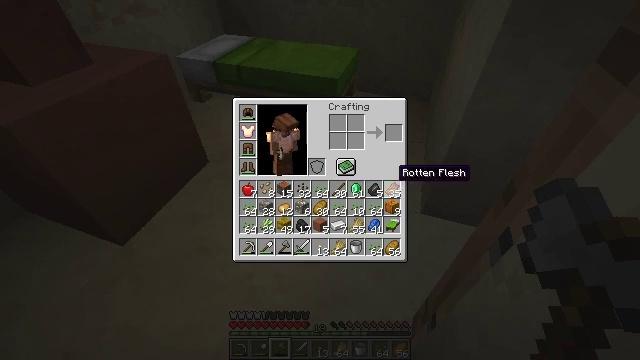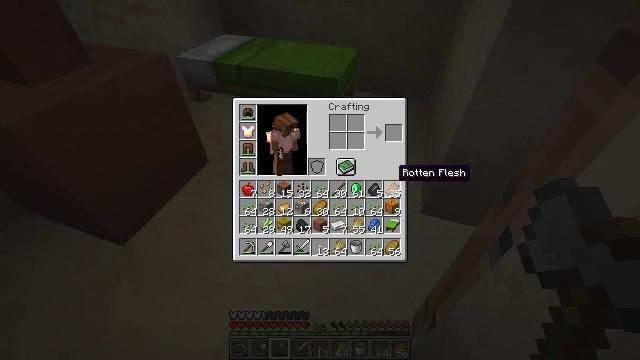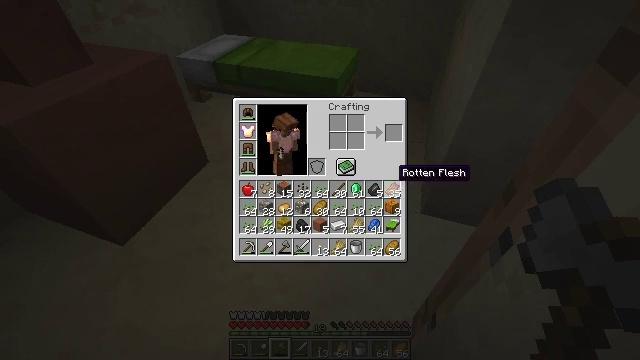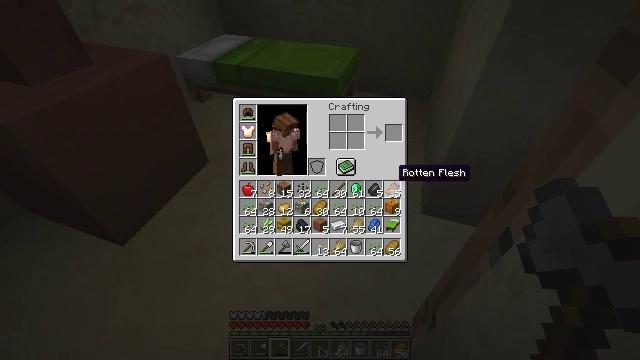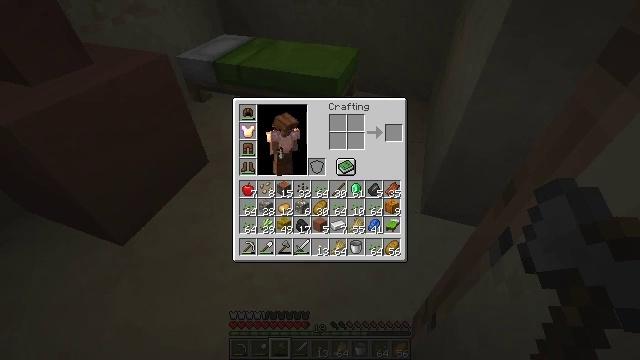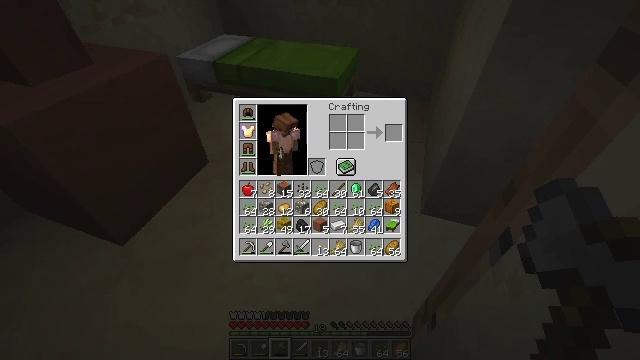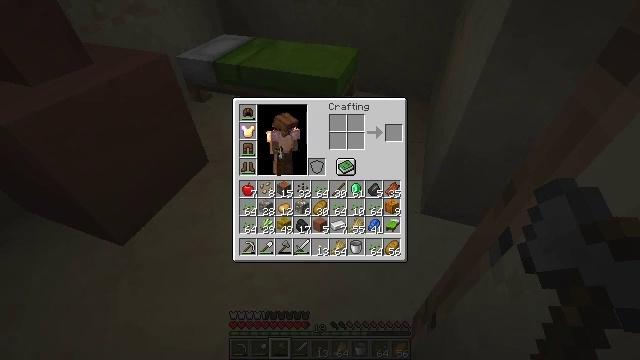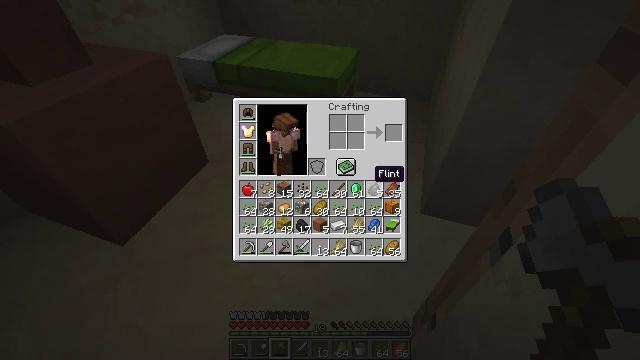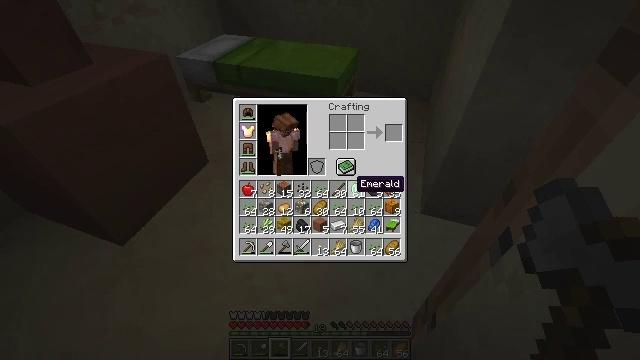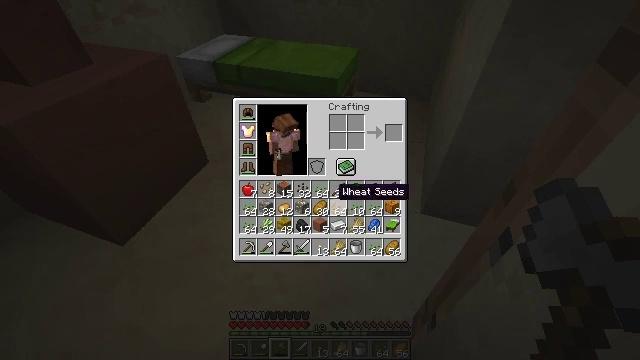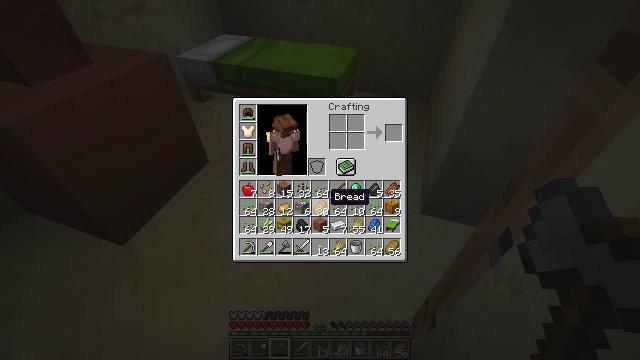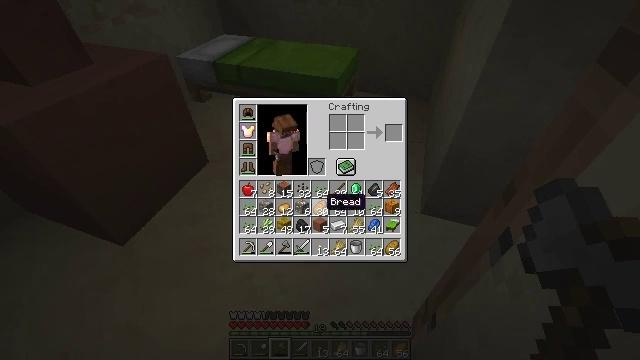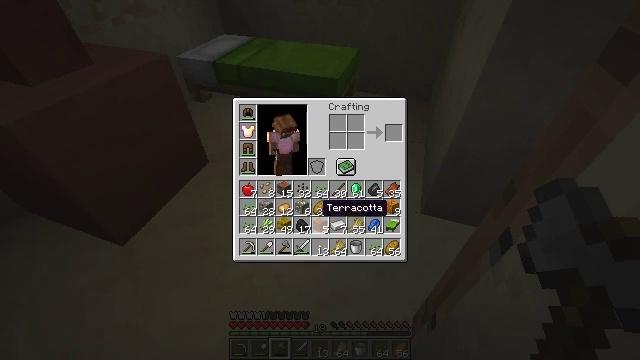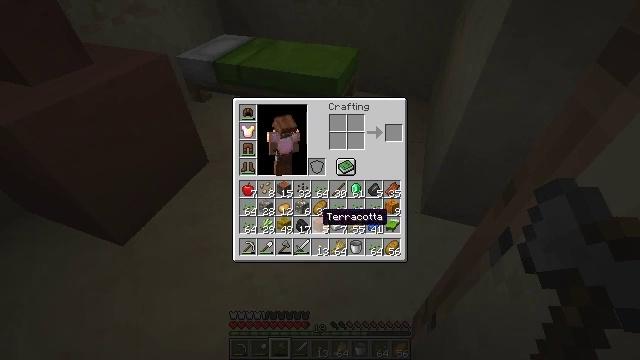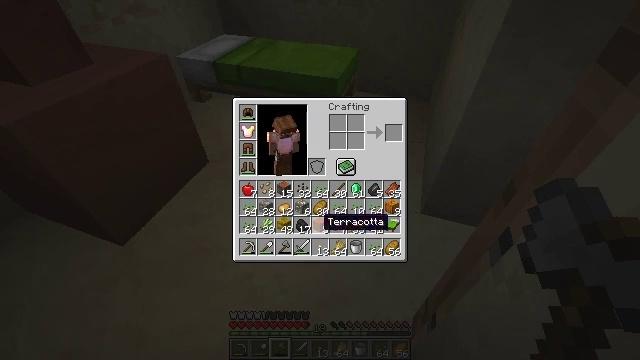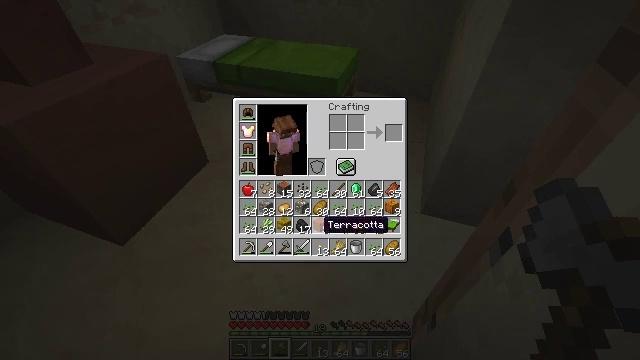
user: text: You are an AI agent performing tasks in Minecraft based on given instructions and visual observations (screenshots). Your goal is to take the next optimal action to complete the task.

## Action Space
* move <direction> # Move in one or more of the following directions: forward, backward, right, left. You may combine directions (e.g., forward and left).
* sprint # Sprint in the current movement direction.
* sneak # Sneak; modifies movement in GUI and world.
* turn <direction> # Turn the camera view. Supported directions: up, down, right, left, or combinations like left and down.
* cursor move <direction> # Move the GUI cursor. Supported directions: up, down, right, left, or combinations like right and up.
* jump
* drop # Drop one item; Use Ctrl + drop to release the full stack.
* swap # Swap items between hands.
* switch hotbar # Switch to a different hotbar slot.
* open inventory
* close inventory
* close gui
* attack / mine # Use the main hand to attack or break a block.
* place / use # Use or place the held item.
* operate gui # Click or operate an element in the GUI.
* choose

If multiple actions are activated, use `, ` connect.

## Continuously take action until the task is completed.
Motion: motion action
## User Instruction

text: Remove terracotta from the inventory.
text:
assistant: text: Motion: no_op
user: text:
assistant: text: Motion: no_op
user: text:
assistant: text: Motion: no_op
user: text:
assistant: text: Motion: no_op
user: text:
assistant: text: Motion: no_op
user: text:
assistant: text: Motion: cursor move left
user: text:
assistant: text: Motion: cursor move left
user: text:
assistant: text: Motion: cursor move left and down
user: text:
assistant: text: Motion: cursor move left and down
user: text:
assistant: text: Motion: cursor move left
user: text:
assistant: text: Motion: no_op
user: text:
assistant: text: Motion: no_op
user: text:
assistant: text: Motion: cursor move down
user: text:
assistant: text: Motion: no_op
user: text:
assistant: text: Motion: no_op
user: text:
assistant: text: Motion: no_op
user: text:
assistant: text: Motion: no_op
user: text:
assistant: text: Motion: no_op
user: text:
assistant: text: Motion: no_op
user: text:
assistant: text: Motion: no_op
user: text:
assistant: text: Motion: no_op
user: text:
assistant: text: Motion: cursor move right and up
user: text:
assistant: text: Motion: cursor move right
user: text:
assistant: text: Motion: no_op
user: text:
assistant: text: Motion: no_op
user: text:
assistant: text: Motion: no_op
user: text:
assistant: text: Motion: cursor move left
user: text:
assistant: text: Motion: cursor move left
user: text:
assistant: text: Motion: cursor move left
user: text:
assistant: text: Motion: no_op